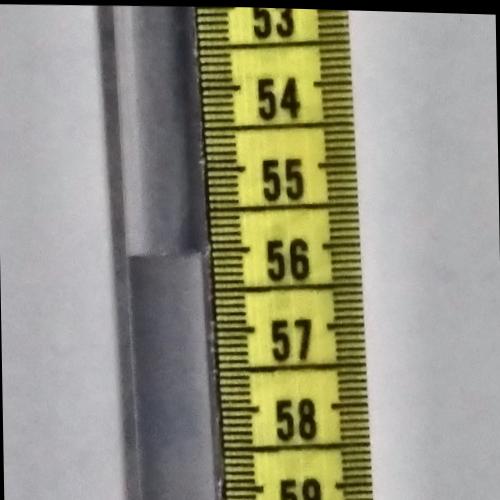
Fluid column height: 56.0 cm